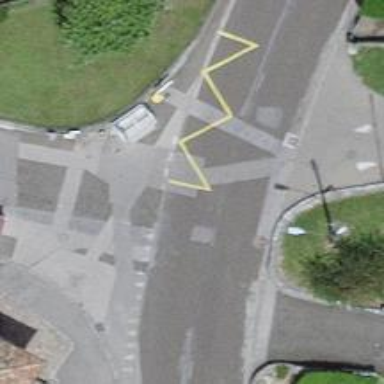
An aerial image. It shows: Bus stop with sheltered platform for public transport.